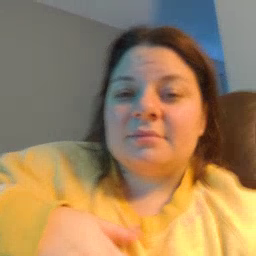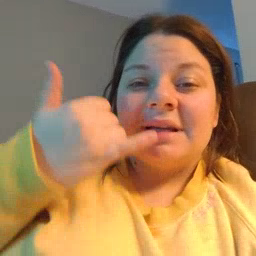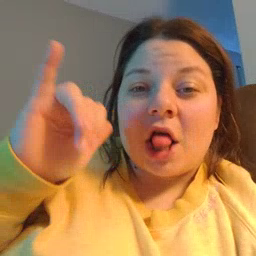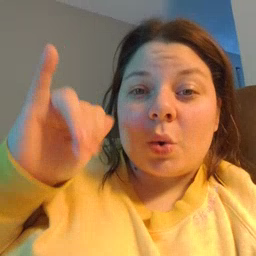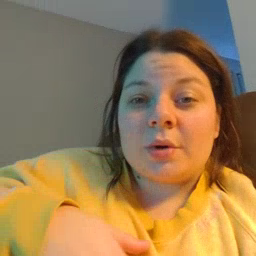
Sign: yellow